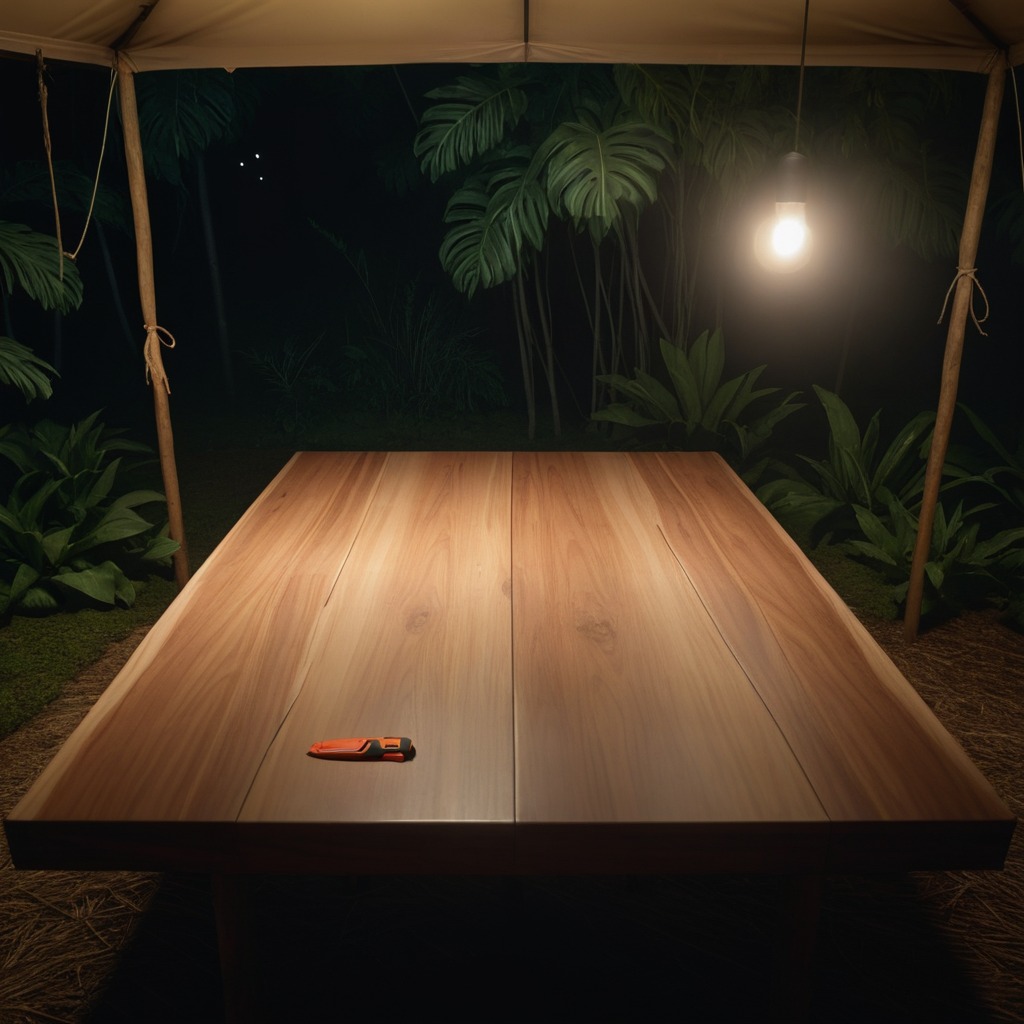
A utility knife is lying on a clean wooden table inside a jungle field workshop tent at night.